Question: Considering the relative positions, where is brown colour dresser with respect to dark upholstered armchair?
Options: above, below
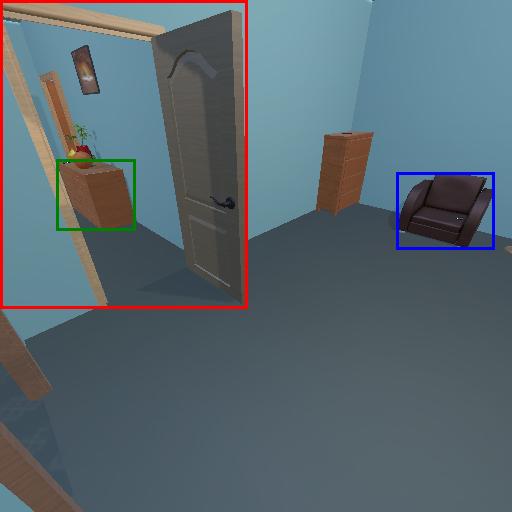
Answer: above